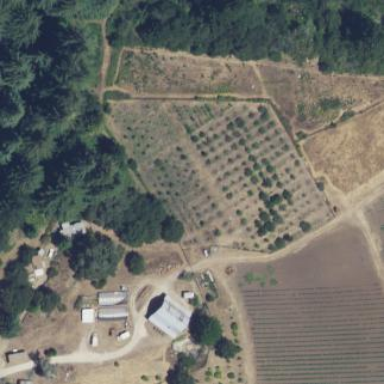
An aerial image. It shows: Orchard.